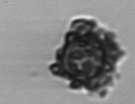
Label: Thalassiosira_TAG_external_detritus